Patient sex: M
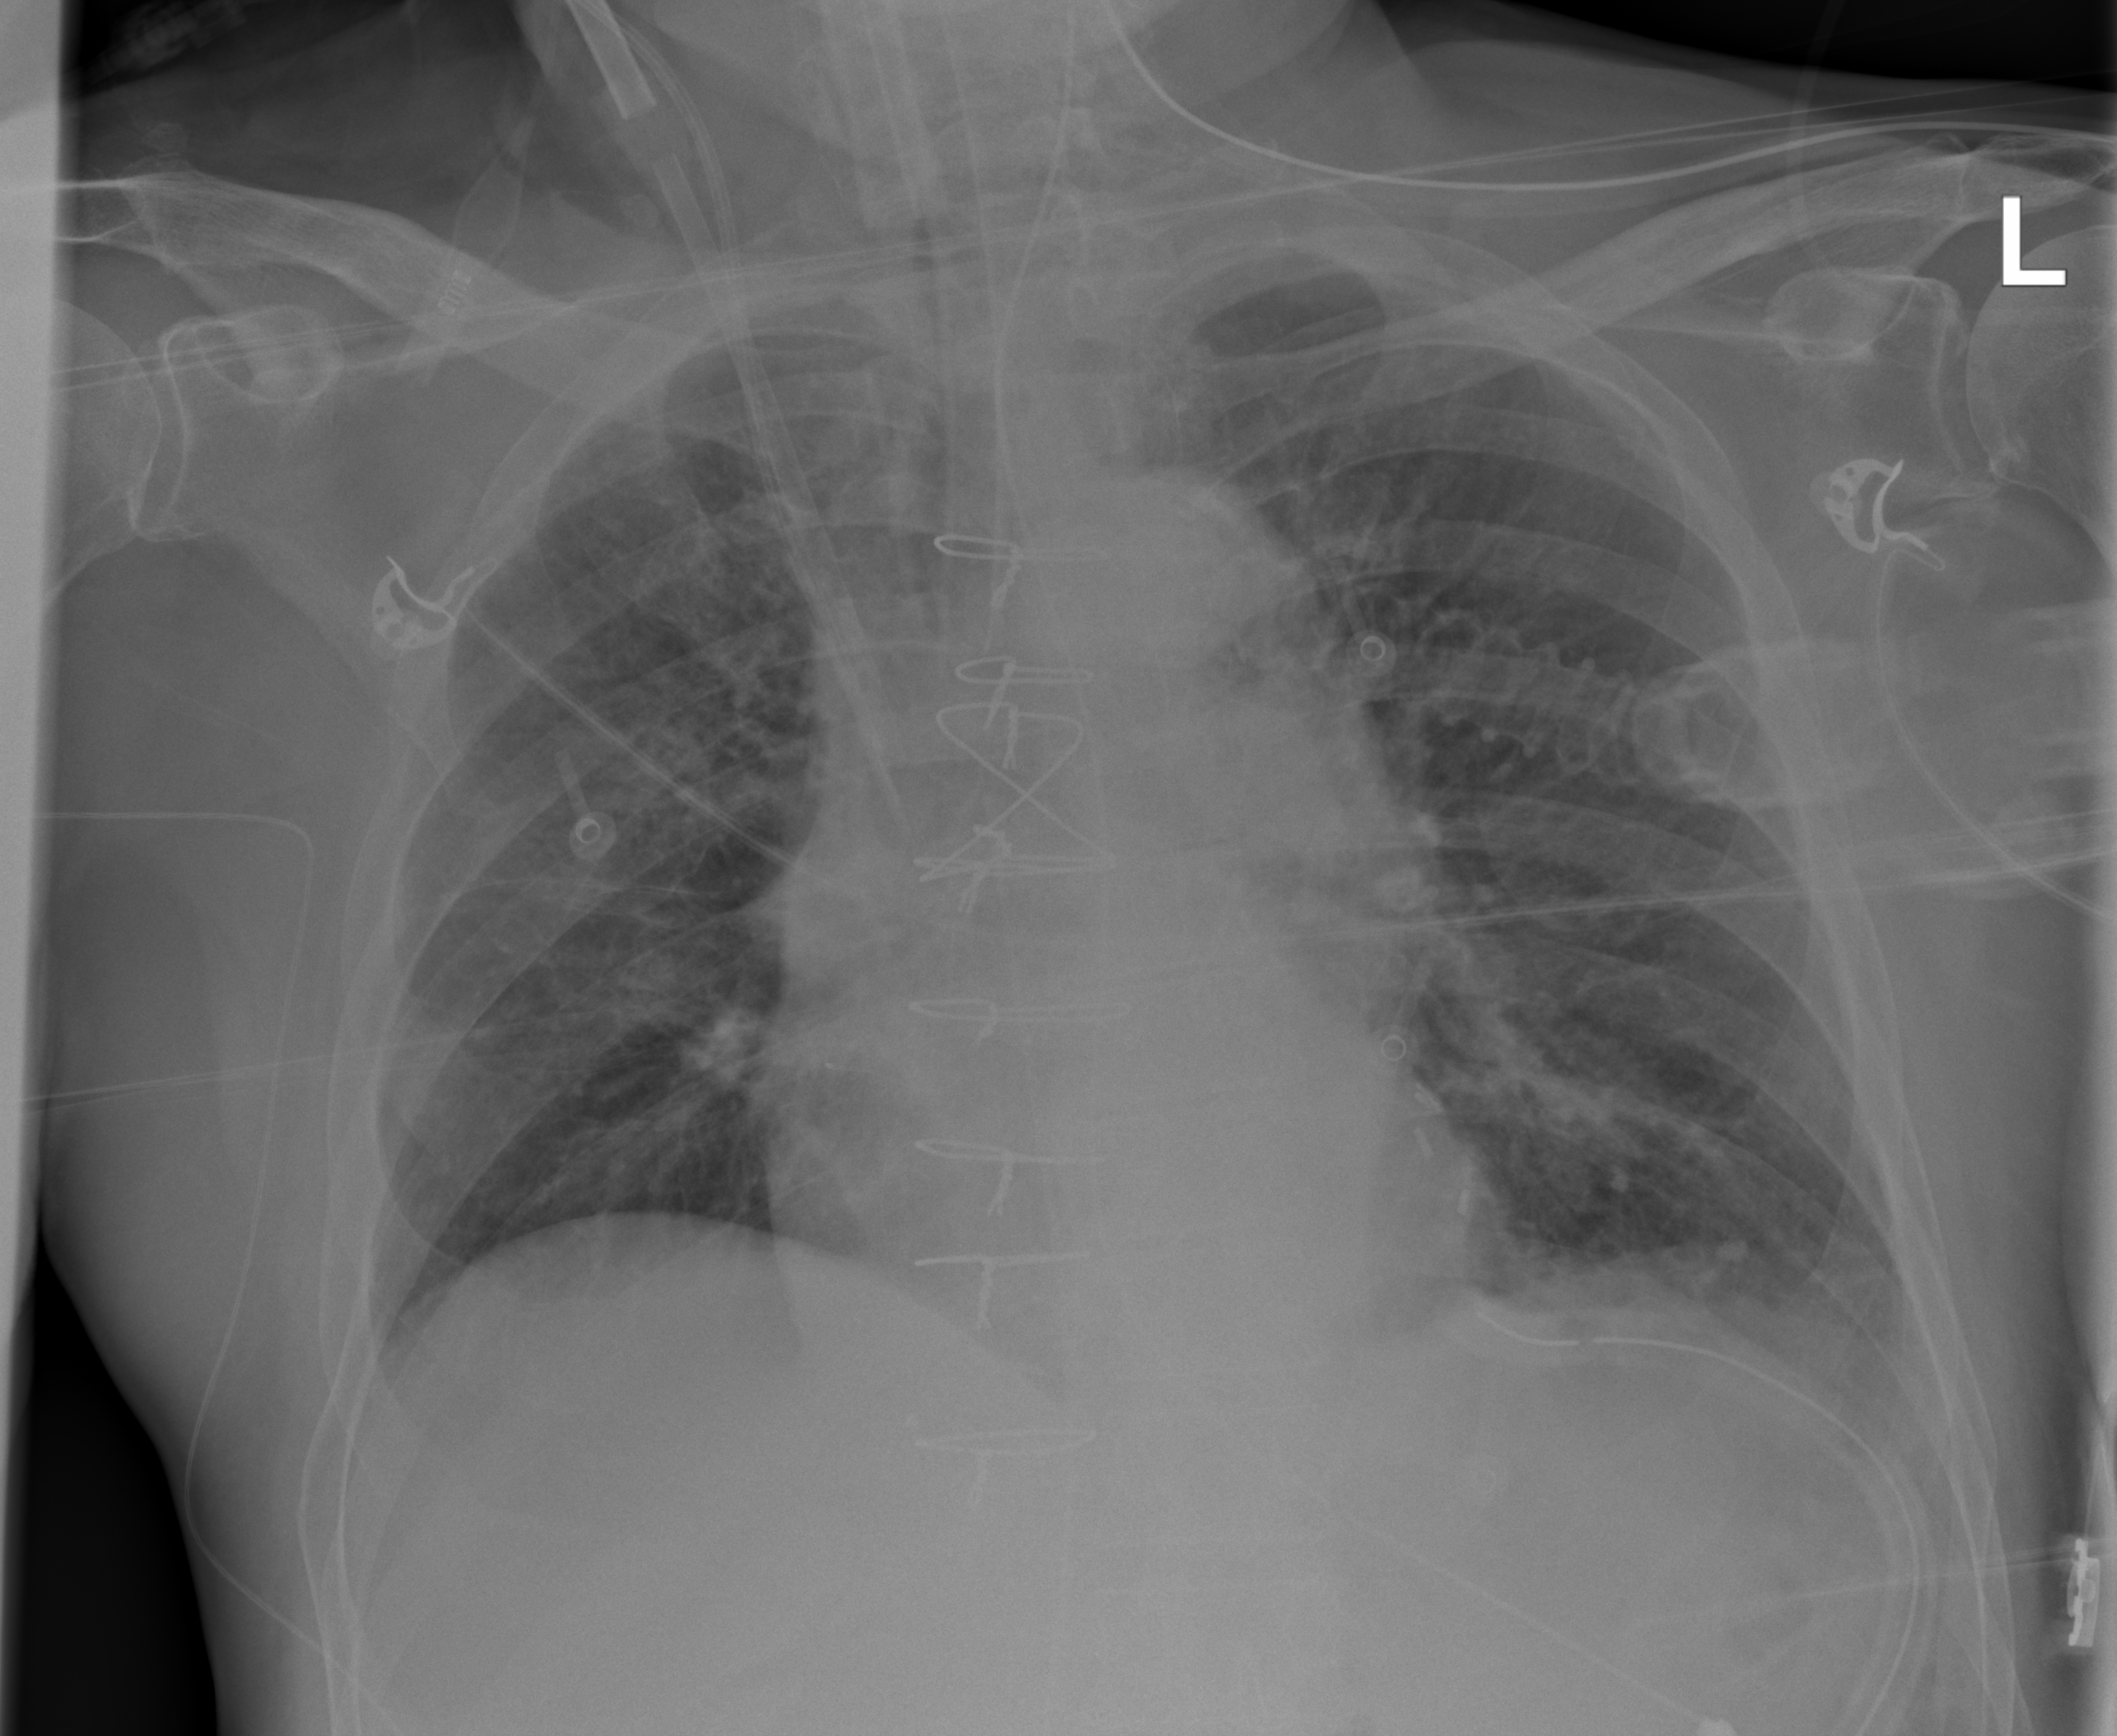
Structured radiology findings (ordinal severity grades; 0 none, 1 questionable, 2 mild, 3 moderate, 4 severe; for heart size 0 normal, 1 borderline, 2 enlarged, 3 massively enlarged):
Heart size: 0
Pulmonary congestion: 2
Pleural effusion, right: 0
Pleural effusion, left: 2
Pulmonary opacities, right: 0
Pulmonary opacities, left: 0
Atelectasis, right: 2
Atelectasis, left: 2